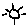
Label: sun